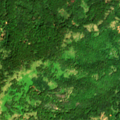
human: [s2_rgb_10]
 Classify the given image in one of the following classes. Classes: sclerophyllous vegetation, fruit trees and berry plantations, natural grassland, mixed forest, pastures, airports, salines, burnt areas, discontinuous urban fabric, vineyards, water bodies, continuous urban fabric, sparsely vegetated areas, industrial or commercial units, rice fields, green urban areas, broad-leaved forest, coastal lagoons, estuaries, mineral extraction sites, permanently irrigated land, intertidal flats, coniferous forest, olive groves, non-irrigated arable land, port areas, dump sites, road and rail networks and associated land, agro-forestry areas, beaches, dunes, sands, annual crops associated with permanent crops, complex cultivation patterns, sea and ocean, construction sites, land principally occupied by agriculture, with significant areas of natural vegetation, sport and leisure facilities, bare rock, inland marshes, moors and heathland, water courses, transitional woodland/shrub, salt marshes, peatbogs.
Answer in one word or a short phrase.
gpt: broad-leaved forest, transitional woodland/shrub